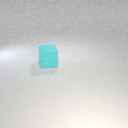
large cyan rubber cube